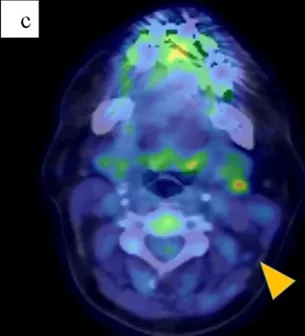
Radiological findings about four months after the start of chemotherapy. (c, d) An FDG-PET image in the delayed phase/computed tomography, a fusion image acquired in the axial plane, and an FDG-PET image in the delayed phase acquired in the axial plane show reductions in the size of a lymph node with almost complete disappearance of FDG accumulation (arrowhead).
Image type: radiology (pet)